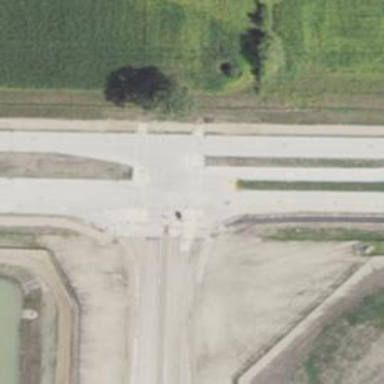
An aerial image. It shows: Tertiary link road.